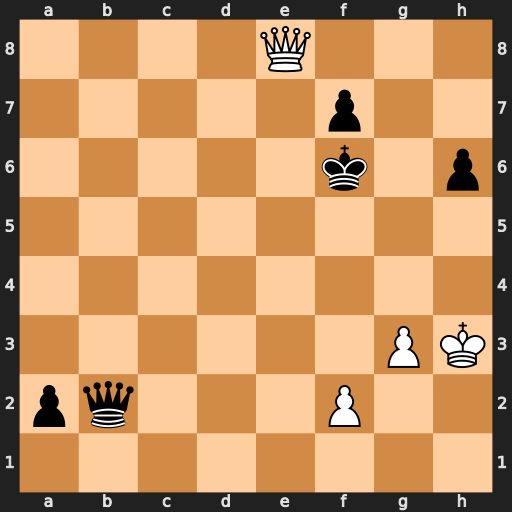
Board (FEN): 4Q3/5p2/5k1p/8/8/6PK/pq3P2/8
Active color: w
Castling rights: -
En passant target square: -
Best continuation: Qh8+ Ke7 Qxb2 a1=Q Qxa1